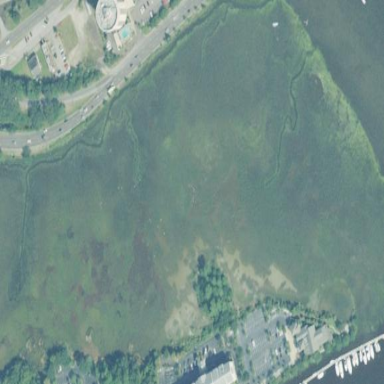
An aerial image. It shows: Saltmarsh wetland.